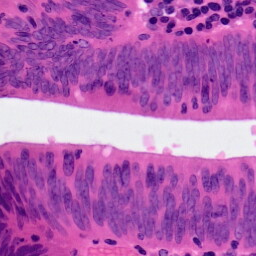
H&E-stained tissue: Colon